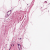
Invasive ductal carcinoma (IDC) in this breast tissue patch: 0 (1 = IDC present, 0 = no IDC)